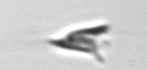
Label: Chrysochromulina_lanceolata